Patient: sex F, age 57
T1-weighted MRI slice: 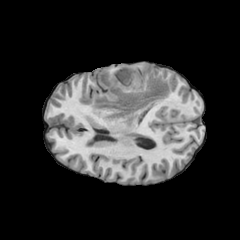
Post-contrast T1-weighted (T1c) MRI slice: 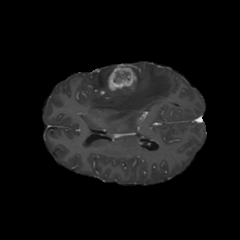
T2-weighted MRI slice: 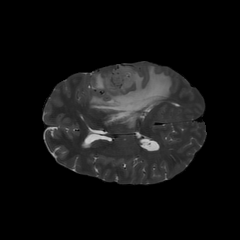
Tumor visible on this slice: yes
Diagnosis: Glioblastoma, IDH-wildtype
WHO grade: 4